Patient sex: M
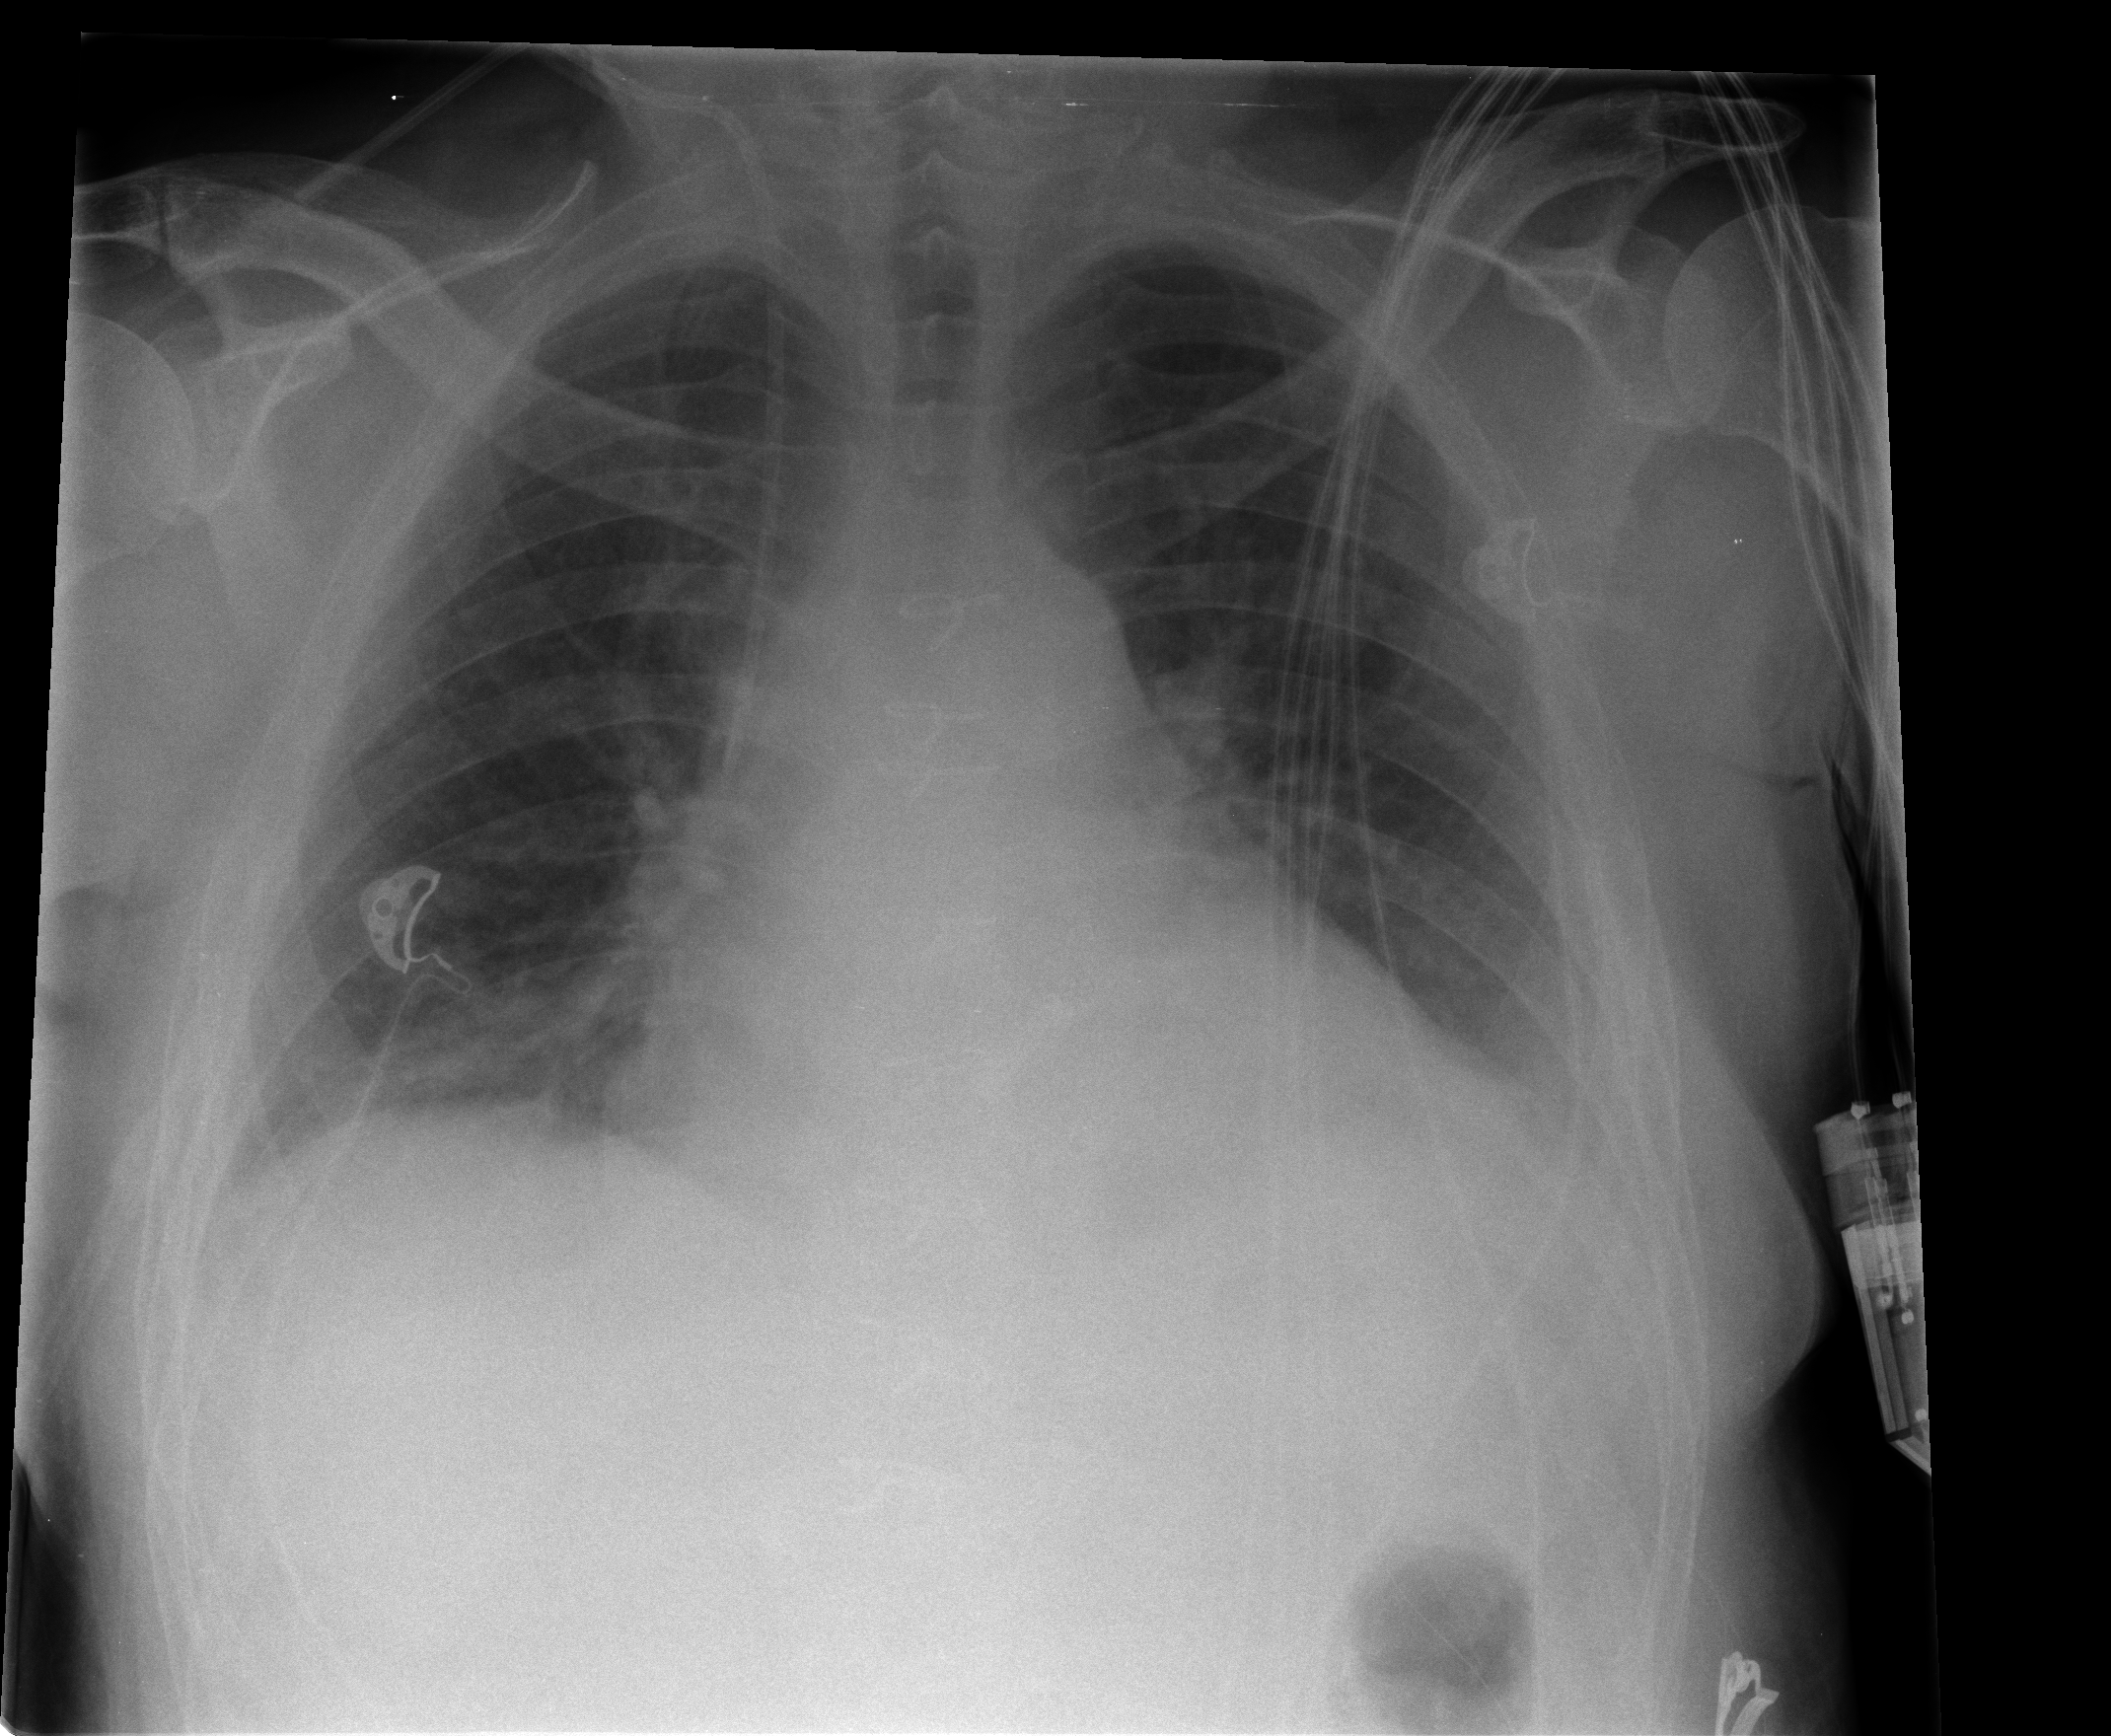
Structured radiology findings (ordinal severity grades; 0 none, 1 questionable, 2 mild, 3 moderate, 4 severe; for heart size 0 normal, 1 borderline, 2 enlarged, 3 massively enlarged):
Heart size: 1
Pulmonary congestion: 0
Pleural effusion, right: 0
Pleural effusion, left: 1
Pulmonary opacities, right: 0
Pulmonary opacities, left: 0
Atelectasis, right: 2
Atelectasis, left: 0